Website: lowes
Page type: customer-info-address
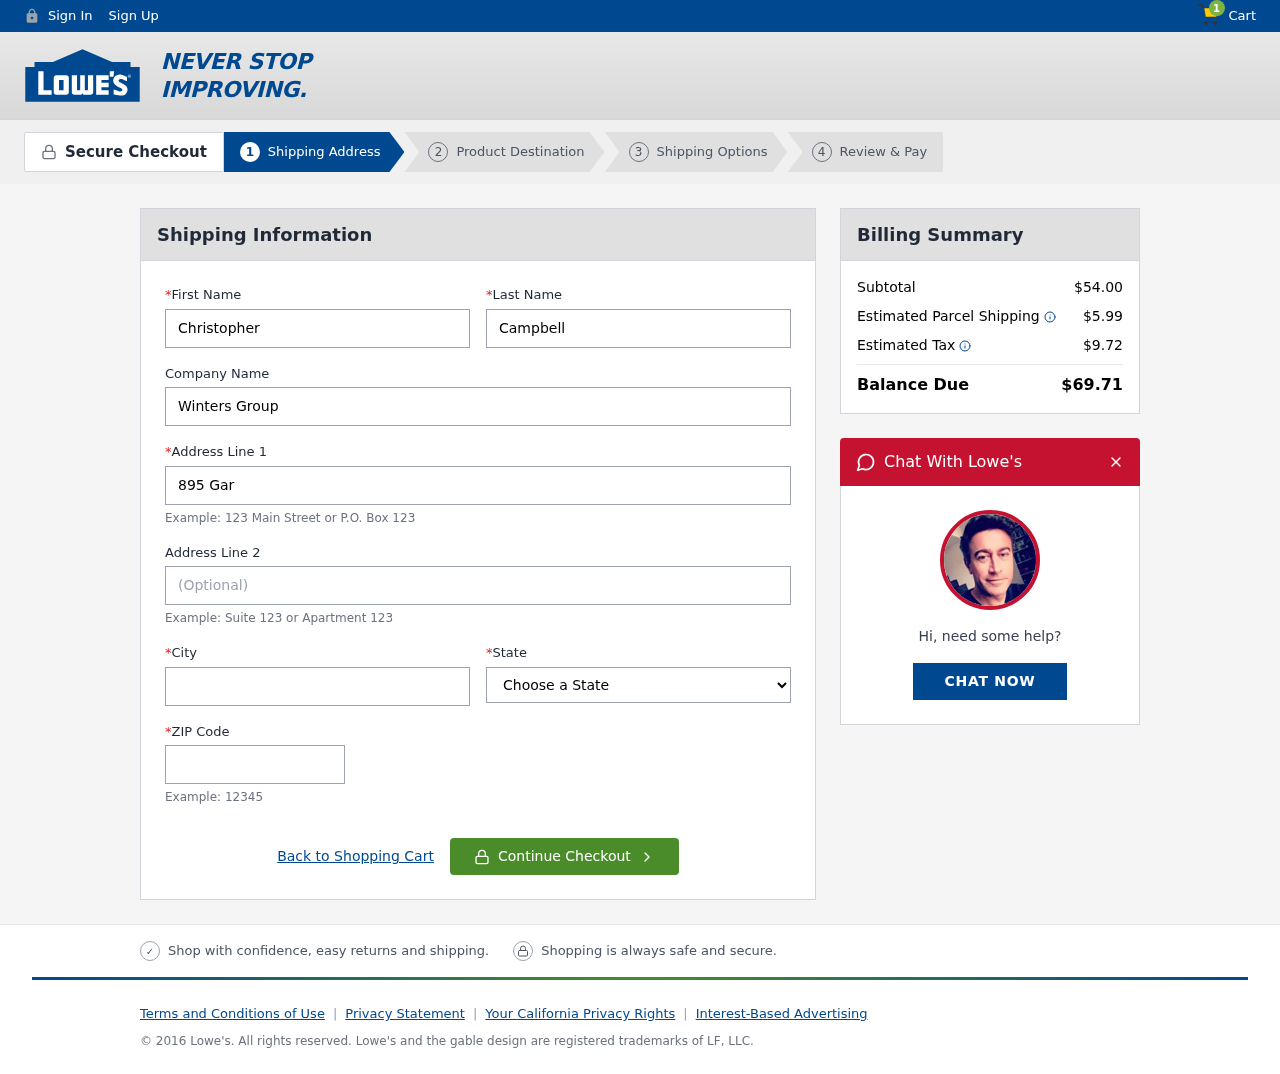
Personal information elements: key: PII_CITY
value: Jasonfort
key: PII_COMPANY
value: Winters Group
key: PII_FIRSTNAME
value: Christopher
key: PII_LASTNAME
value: Campbell
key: PII_POSTCODE
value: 51969
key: PII_STATE
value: South Dakota
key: PII_STREET
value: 895 Gary Cove
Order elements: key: ORDER_NUM_ITEMS
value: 1
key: ORDER_SUBTOTAL
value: $54.00
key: ORDER_SHIPPING_COST
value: $5.99
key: ORDER_TAX
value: $9.72
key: ORDER_TOTAL
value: $69.71